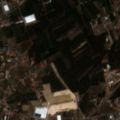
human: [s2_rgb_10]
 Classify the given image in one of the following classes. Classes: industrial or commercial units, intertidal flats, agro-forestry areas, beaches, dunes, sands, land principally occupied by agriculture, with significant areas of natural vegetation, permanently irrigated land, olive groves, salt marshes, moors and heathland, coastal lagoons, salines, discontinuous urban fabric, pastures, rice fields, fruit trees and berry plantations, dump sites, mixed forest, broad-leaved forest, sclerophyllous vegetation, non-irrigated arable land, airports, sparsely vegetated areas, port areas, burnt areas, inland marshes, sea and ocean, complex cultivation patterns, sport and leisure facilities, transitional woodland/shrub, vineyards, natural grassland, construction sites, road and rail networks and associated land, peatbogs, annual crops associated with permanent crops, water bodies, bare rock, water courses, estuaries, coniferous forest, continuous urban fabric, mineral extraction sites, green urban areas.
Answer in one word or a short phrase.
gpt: discontinuous urban fabric, complex cultivation patterns, land principally occupied by agriculture, with significant areas of natural vegetation, coniferous forest, transitional woodland/shrub